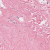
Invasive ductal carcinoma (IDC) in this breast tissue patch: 0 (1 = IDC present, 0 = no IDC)